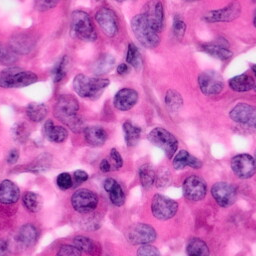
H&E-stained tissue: Pancreatic